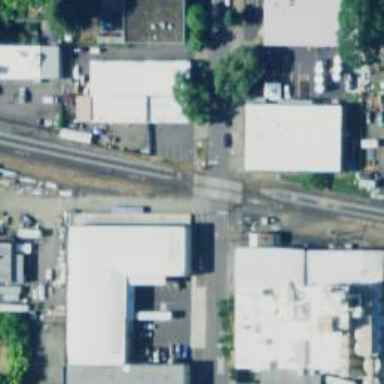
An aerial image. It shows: Railway level crossing.